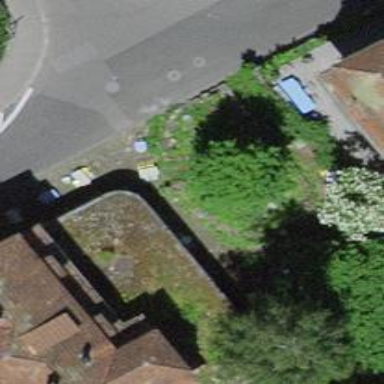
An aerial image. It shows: Garden with deciduous broadleaved trees.